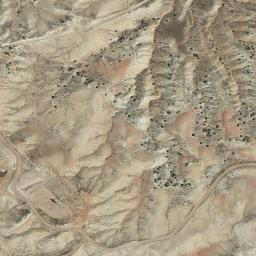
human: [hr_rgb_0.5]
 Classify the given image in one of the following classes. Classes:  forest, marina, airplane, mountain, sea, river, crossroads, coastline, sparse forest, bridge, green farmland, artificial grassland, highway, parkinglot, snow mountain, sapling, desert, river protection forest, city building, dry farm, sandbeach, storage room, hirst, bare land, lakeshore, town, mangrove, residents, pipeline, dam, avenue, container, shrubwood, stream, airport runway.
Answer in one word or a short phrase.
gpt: mountain